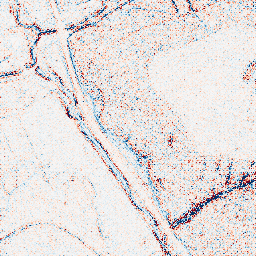
Category: classical
Decomposition family: uniform
Decomposition parameters: size: 5
Upsampling method: regularized
Upsampling parameters: scale: 2
lambda_reg: 0.1
Upsampling scale: 2